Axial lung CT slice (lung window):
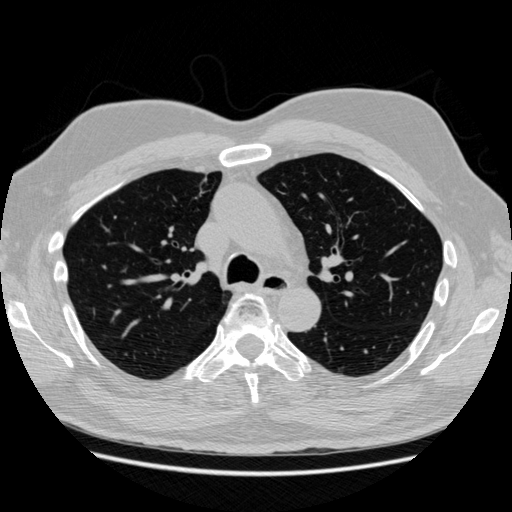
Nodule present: no